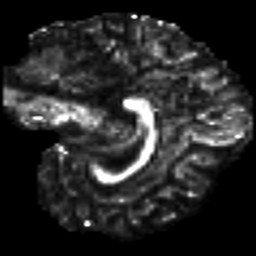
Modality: FA
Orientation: sagittal
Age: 47
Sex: female
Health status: ill
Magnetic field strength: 3 T
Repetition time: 8.4 s
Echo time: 0.0926 s